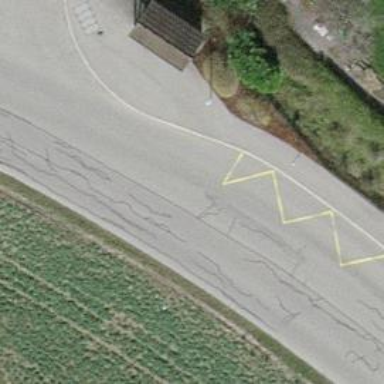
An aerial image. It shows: Bus stop with designated public transport stop position.